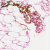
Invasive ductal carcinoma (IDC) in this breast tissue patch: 0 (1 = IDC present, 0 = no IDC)